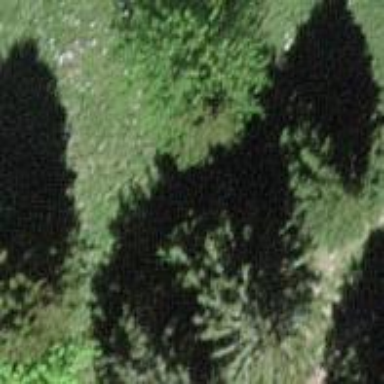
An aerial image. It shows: Evergreen forest with needle-leaved trees.